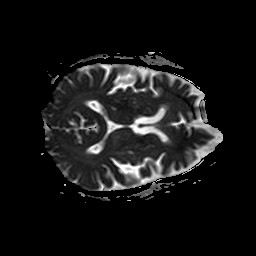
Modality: ADC
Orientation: axial
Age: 58
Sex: male
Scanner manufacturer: philips
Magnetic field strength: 3 T
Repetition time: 3.144 s
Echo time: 0.076 s